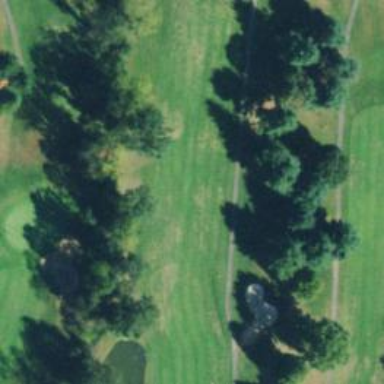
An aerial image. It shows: Golf fairway surrounded by grass.